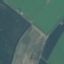
Land use / land cover: AnnualCrop